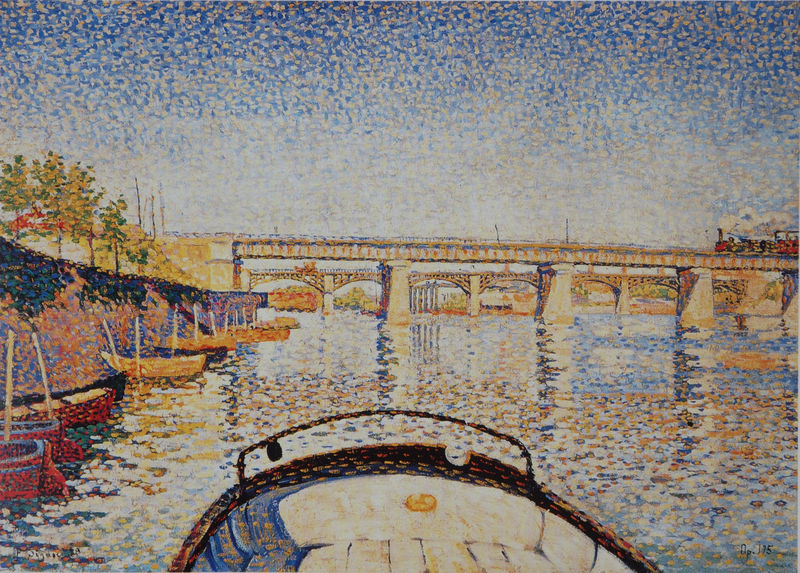
Titel: Arrière du tub. Opus 175, Das Heck. Opus 175
Künstler: Paul Signac
Institution: (Privatsammlung)
Schlagwörter: baum, blau, blätter, dunkel, gemälde, himmel, laub, schatten, wasser, weiß, aquarell, bäume, fluss, gelb, grün, impressionismus, ocker, see, stadt, ufer, braun, bunt, frankreich, grau, hell, licht, orange, pfeiler, schwarz, rot, expressionismus, spiegelung, brücke, brüstung, gewässer, gitter, kanal, qualm, rauch, sonne, wasserspiegelung, boot, boote, kahn, kamin, schornstein, schiff, schiffe, bogen, venedig, mast, pointilismus, schiffer, hang, sonnenlicht, zug, allee, farbe, landschaftsmalerei, van gogh, bug, hafen, seine, anleger, bogenbrücke, joche, masten, promenade, böschung, dampf, reling, monet, manet, balken, geländer, impression, bögen, punkte, paul, punkt, arkaden, bahn, eisenbahn, eisenbahnbrücke, lok, lokomotive, seurat, dampflok, dampflokomotive, gleis, gleise, signac, maste, getupft, pflöcke, anlegestelle, gegenständlich, brücken, angler, pointillismus, stempen, farbpunkte, pointismus, heck, bootsfahrt, brückenpfeiler, division, farbdivision, poinilismus, pointelismus, pointellismus, bppte